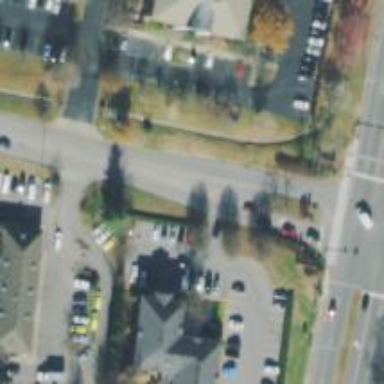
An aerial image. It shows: Unclassified asphalt road surrounded by commercial establishments.